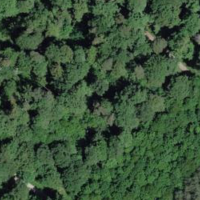
EUNIS habitat code: 43
Species observed at this site:
Circaea lutetiana